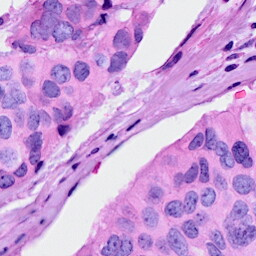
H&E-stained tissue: Breast